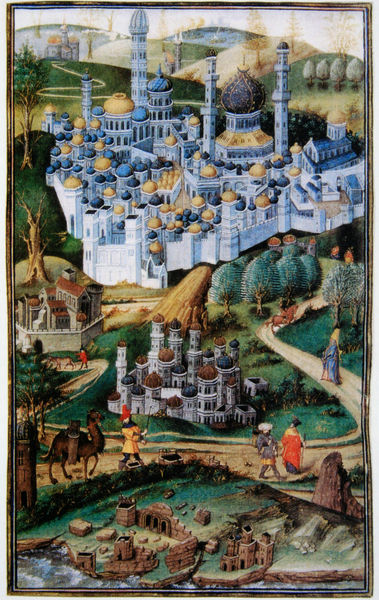
Titel: Jerusalem-Ansicht
Künstler: Guillaume Adam
Standort: Paris
Institution: Bibliothèque Nationale
Schlagwörter: baum, blau, gemälde, himmel, laub, meer, wasser, weiß, bäume, fluss, gelb, grün, landschaft, menschen, ocker, stadt, ufer, braun, schwarz, strasse, gebäude, haus, rot, schloss, weg, beige, hochformat, malerei, mütze, barock, mensch, rahmen, feld, felder, hügel, gewässer, pfad, wege, gold, personen, gotik, rokoko, wald, pferd, turm, modell, ansicht, ort, passanten, dorf, mauer, weis, vogelperspektive, kuppel, befestigung, aufsicht, ruine, buch, burg, kuppeln, moschee, orient, orientalisch, türme, palast, festung, druck, ruinen, karte, mauern, wanderer, mittelalter, stadtmauer, tempel, städte, jerusalem, miniatur, arabien, islam, wachstum, baustelle, pfade, minarett, kamel, kuppelbau, übersicht, minarette, pilger, byzanz, moscheen, mauer grau stadt